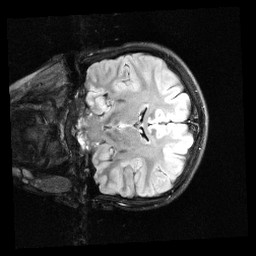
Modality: FLAIR
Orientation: coronal
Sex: female
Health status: ill
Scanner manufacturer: siemens
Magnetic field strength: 3 T
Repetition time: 9.99 s
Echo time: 0.105 s